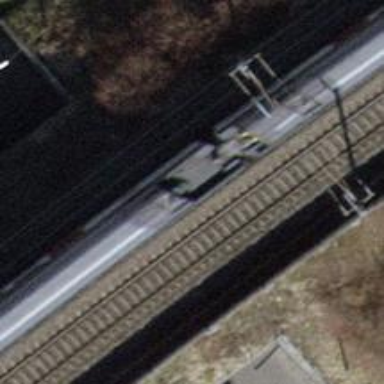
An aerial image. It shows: Bridge with single railway track electrified by contact line.